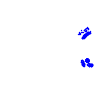
Particle: electron